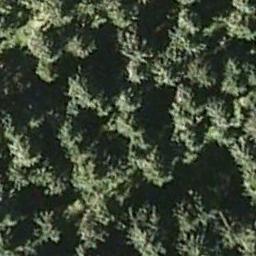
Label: forest